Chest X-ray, AP view. Patient: 39 years old, sex F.
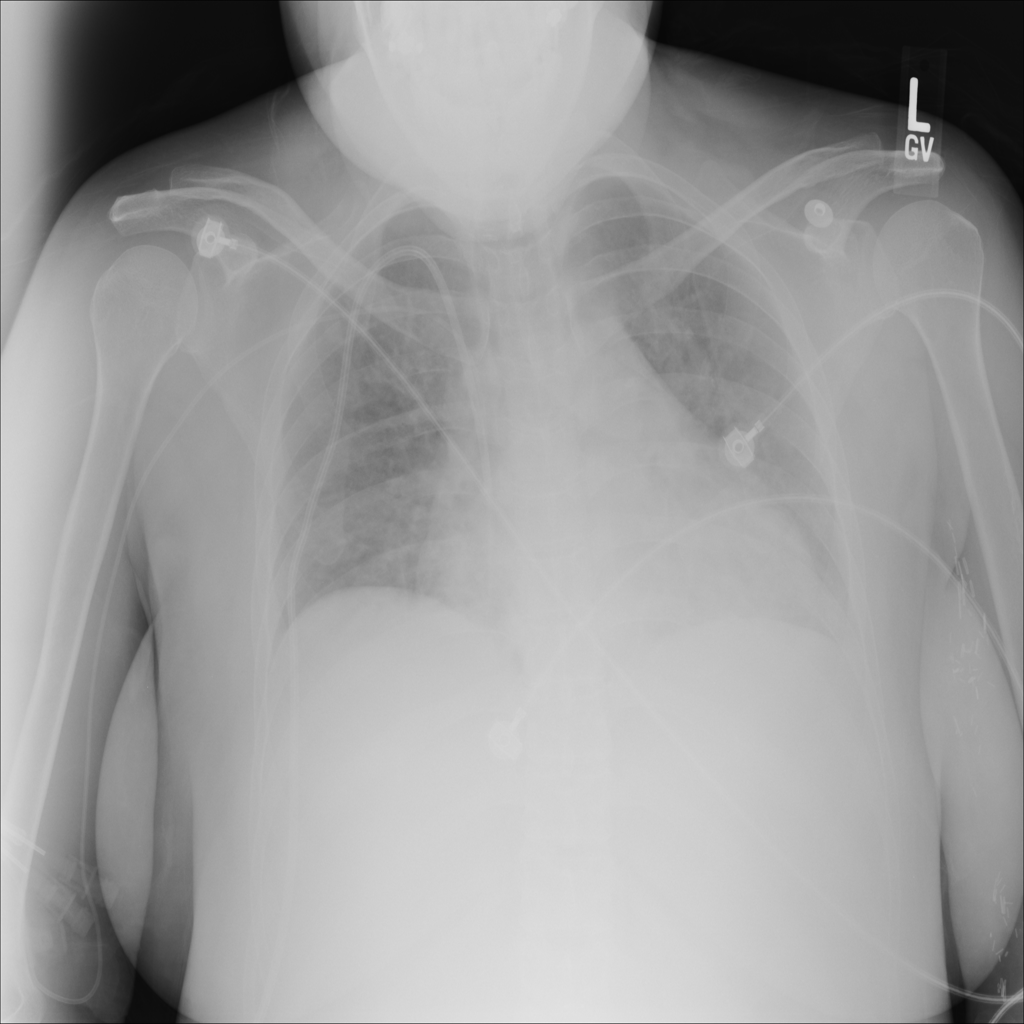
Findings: Cardiomegaly, Infiltration